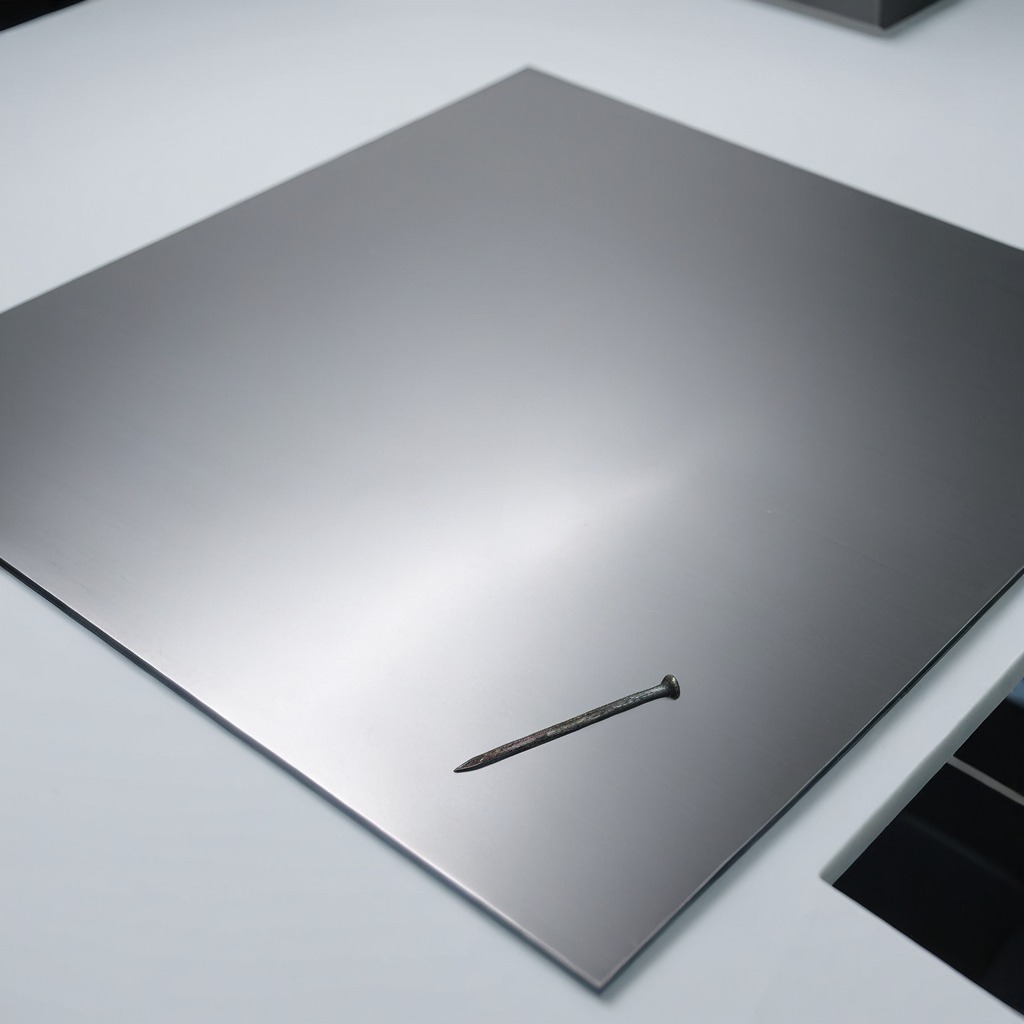
A stainless steel table with an iron nail lying on it.